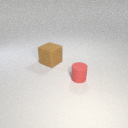
small red rubber cylinder in front of large brown rubber cube